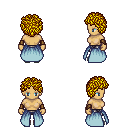
a pixel art fantasy rpg character, female body template, human, tanned skin, overskirt, metal pants, blonde curly afro hairstyle, cloth bracers, white slippers, four views (front, back, left, right), 2x2 character sprite sheet, small pixel art, hard edges, no anti-aliasing